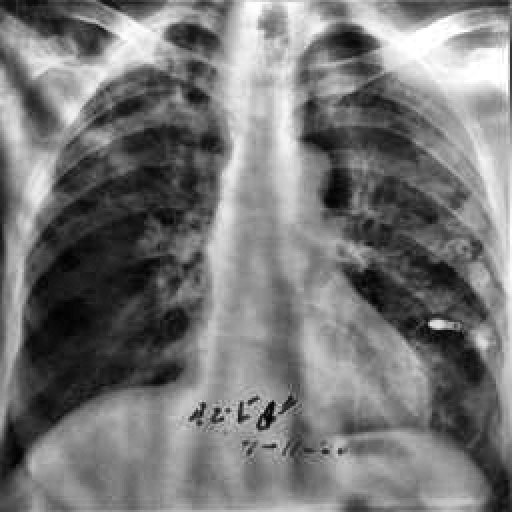
Finding: TUBERCULOSIS